Question: can anyone help me with this it doesnt seem to insert anything?
'''
{
string theUserId = Session["UserID"].ToString();
OdbcConnection cn = new OdbcConnection("Driver={MySQL ODBC 3.51 Driver}; Server=localhost; Database=gymwebsite; User=x; Password=x;");
cn.Open();
try
{
OdbcCommand cmd = new OdbcCommand("INSERT INTO WallPostings (UserID, Wallpostings) VALUES (" + theUserId + ", '" + Table1 + "')", cn);
cmd.ExecuteNonQuery();
}
catch (Exception ex)
{
Label1.Text = ex.Message;
}
cn.Close();
}
'''
}
'''
-- -----------------------------------------------------
-- Table 'gymwebsite'.'User'
-- -----------------------------------------------------
CREATE TABLE IF NOT EXISTS 'gymwebsite'.'User' (
'UserID' INT NOT NULL AUTO_INCREMENT ,
'Email' VARCHAR(245) NULL ,
'FirstName' VARCHAR(45) NULL ,
'SecondName' VARCHAR(45) NULL ,
'DOB' VARCHAR(15) NULL ,
'Location' VARCHAR(45) NULL ,
'Aboutme' VARCHAR(245) NULL ,
'username' VARCHAR(45) NULL ,
'password' VARCHAR(45) NULL ,
PRIMARY KEY ('UserID') )
ENGINE = InnoDB;
-- -----------------------------------------------------
-- Table 'gymwebsite'.'Pictures'
-- -----------------------------------------------------
CREATE TABLE IF NOT EXISTS 'gymwebsite'.'Pictures' (
'UserID' INT NOT NULL ,
'picturepath' VARCHAR(245) NULL ,
PRIMARY KEY ('UserID') ,
INDEX 'fk_Pictures_Userinfo1' ('UserID' ASC) ,
CONSTRAINT 'fk_Pictures_Userinfo1'
FOREIGN KEY ('UserID' )
REFERENCES 'gymwebsite'.'User' ('UserID' )
ON DELETE NO ACTION
ON UPDATE NO ACTION)
ENGINE = InnoDB;
-- -----------------------------------------------------
-- Table 'gymwebsite'.'WallPostings'
-- -----------------------------------------------------
CREATE TABLE IF NOT EXISTS 'gymwebsite'.'WallPostings' (
'UserID' INT NOT NULL ,
'Wallpostings' MEDIUMTEXT NULL ,
PRIMARY KEY ('UserID') ,
INDEX 'fk_WallPostings_Userinfo1' ('UserID' ASC) ,
CONSTRAINT 'fk_WallPostings_Userinfo1'
FOREIGN KEY ('UserID' )
REFERENCES 'gymwebsite'.'User' ('UserID' )
ON DELETE NO ACTION
ON UPDATE NO ACTION)
ENGINE = InnoDB;
'''

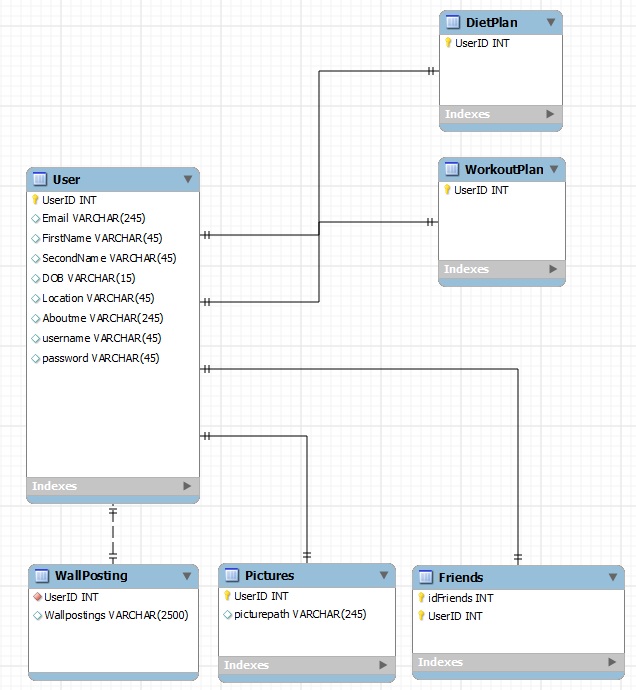
Answer: I would assume that UserID would be an integer, and you've got this part in your query:
'''
('UserID="+theUserId+"','"+Table1+"')
'''
Try this one instead:
'''
("+theUserId+",'"+Table1+"')
'''
Is UserID a primary key inside WallPostings table? That means you can only have one row per UserID. This is probably not what you had in mind, try deleting the primary key/try a query with a UserId that doesn't have any posts.